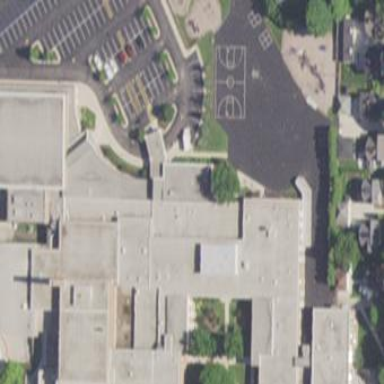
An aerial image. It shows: School building.